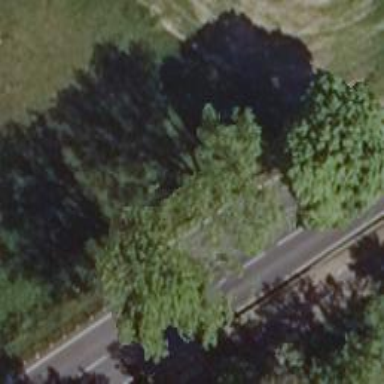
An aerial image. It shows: Deciduous tree with broadleaved leaves.